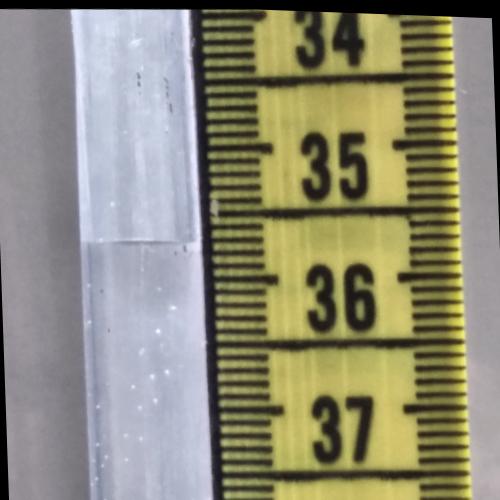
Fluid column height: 35.7 cm